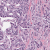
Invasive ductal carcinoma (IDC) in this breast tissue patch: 1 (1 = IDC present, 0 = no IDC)